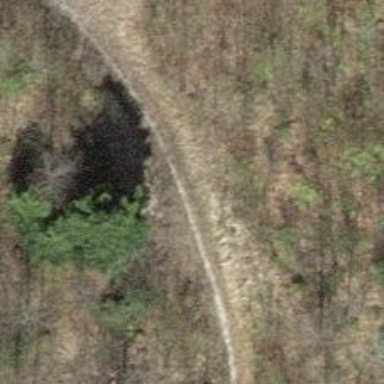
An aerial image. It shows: Path with track type of grade5.